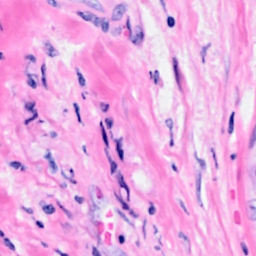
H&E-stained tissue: Breast